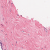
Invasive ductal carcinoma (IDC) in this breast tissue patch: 0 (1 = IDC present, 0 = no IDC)